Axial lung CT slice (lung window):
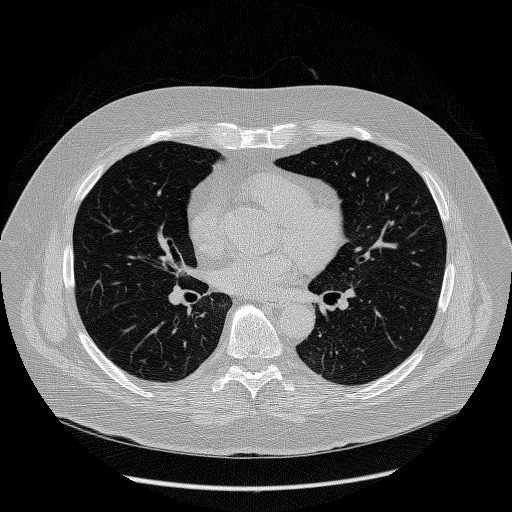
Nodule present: no